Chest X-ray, PA view. Patient: 60 years old, sex M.
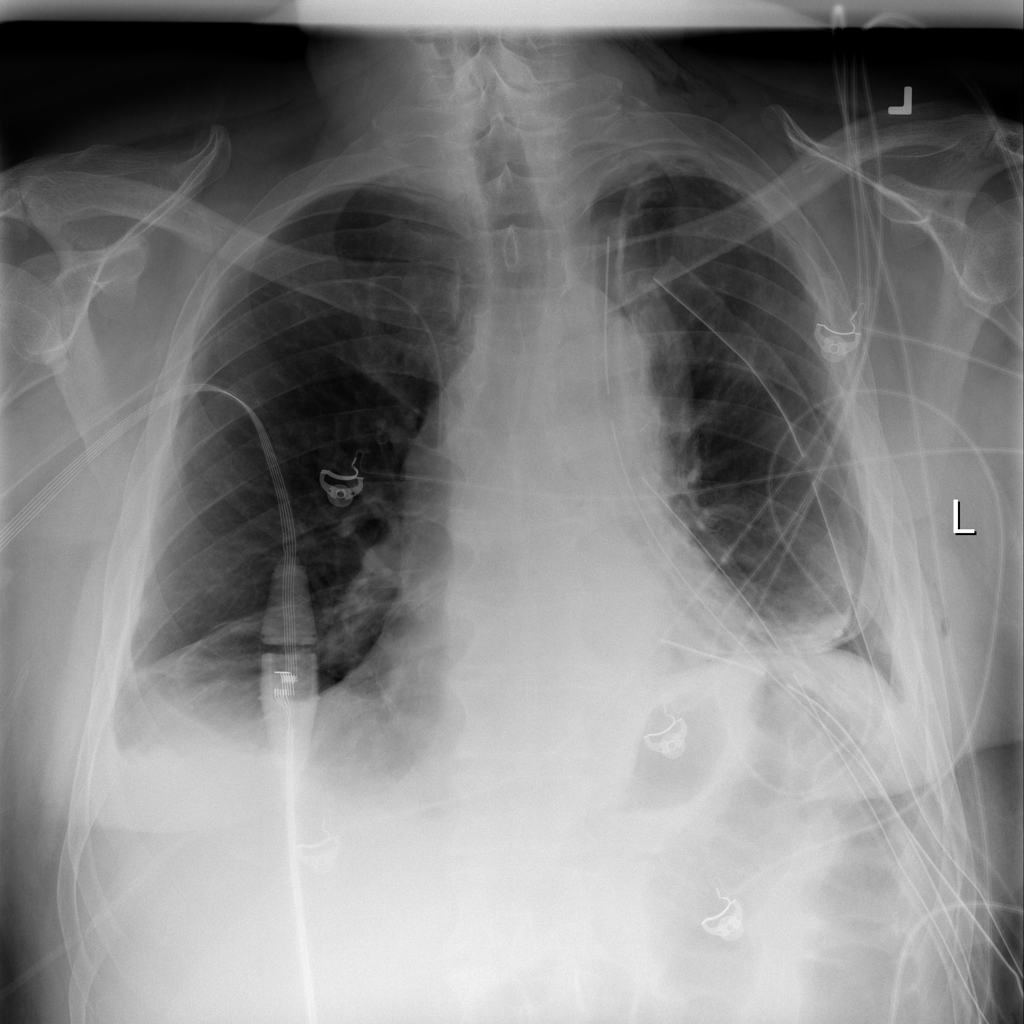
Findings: Effusion, Pneumothorax